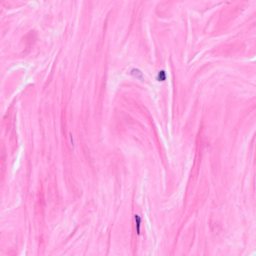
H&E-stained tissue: Breast